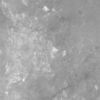
Label: not_dusty